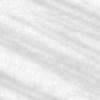
Label: change